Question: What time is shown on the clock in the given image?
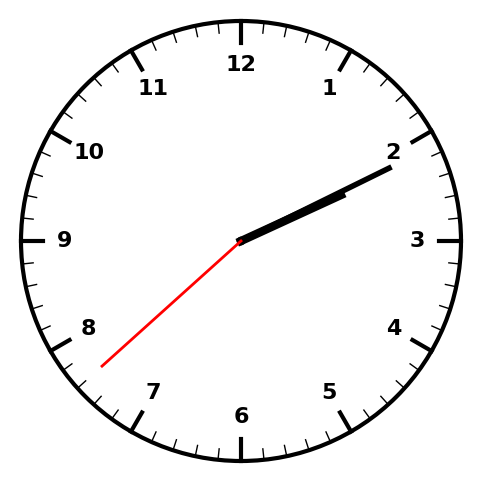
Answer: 02:10:38